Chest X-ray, PA view. Patient: 27 years old, sex M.
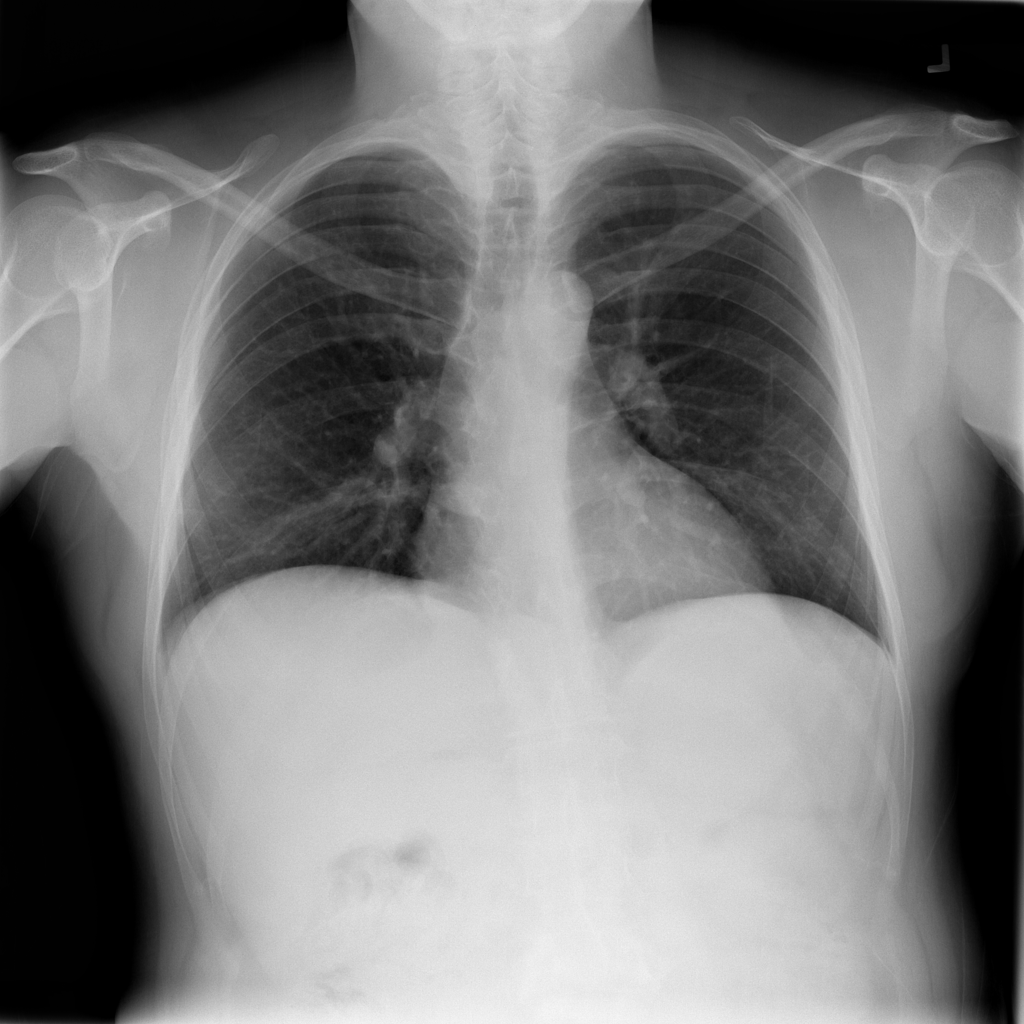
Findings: No Finding